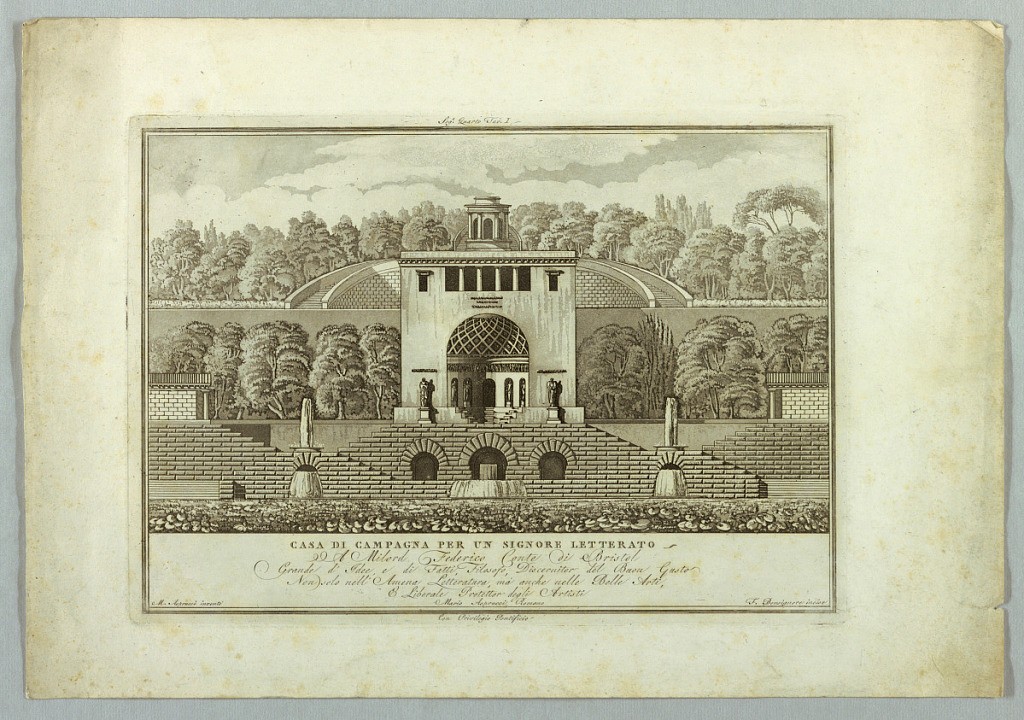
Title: Country Home for a Literary Gentleman
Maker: Mario Asprucci The Younger, Italian, 1764 – 1804
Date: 1764-1804
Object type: Print
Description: The main building is a cube resting on a high base penetrated by "fountains of learning." At the summit is an observatory.